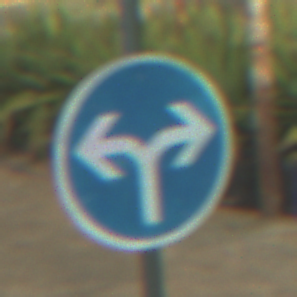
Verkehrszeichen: VorgeschriebeneFahrtrichtungRechtsOderLinks
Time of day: MorningAfternoon
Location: Roofed (Special)
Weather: PartlyCloudy
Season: NotSpecified
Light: Natural